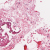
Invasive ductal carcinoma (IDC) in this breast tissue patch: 0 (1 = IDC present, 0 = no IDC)